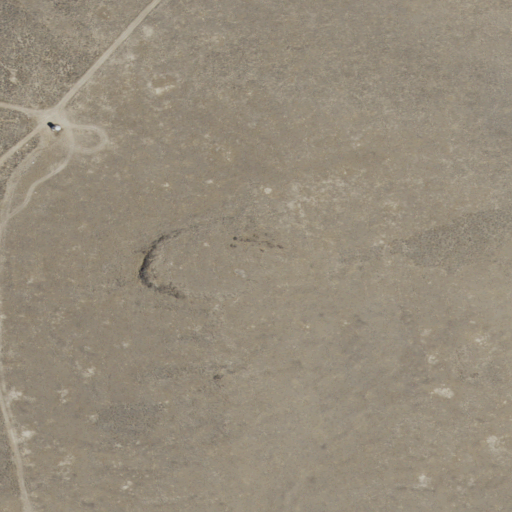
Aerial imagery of mountain in Oregon named Owyhee Butte containing shrub and grassland